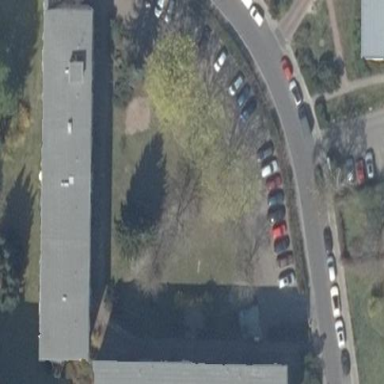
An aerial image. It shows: Parking area with surface.